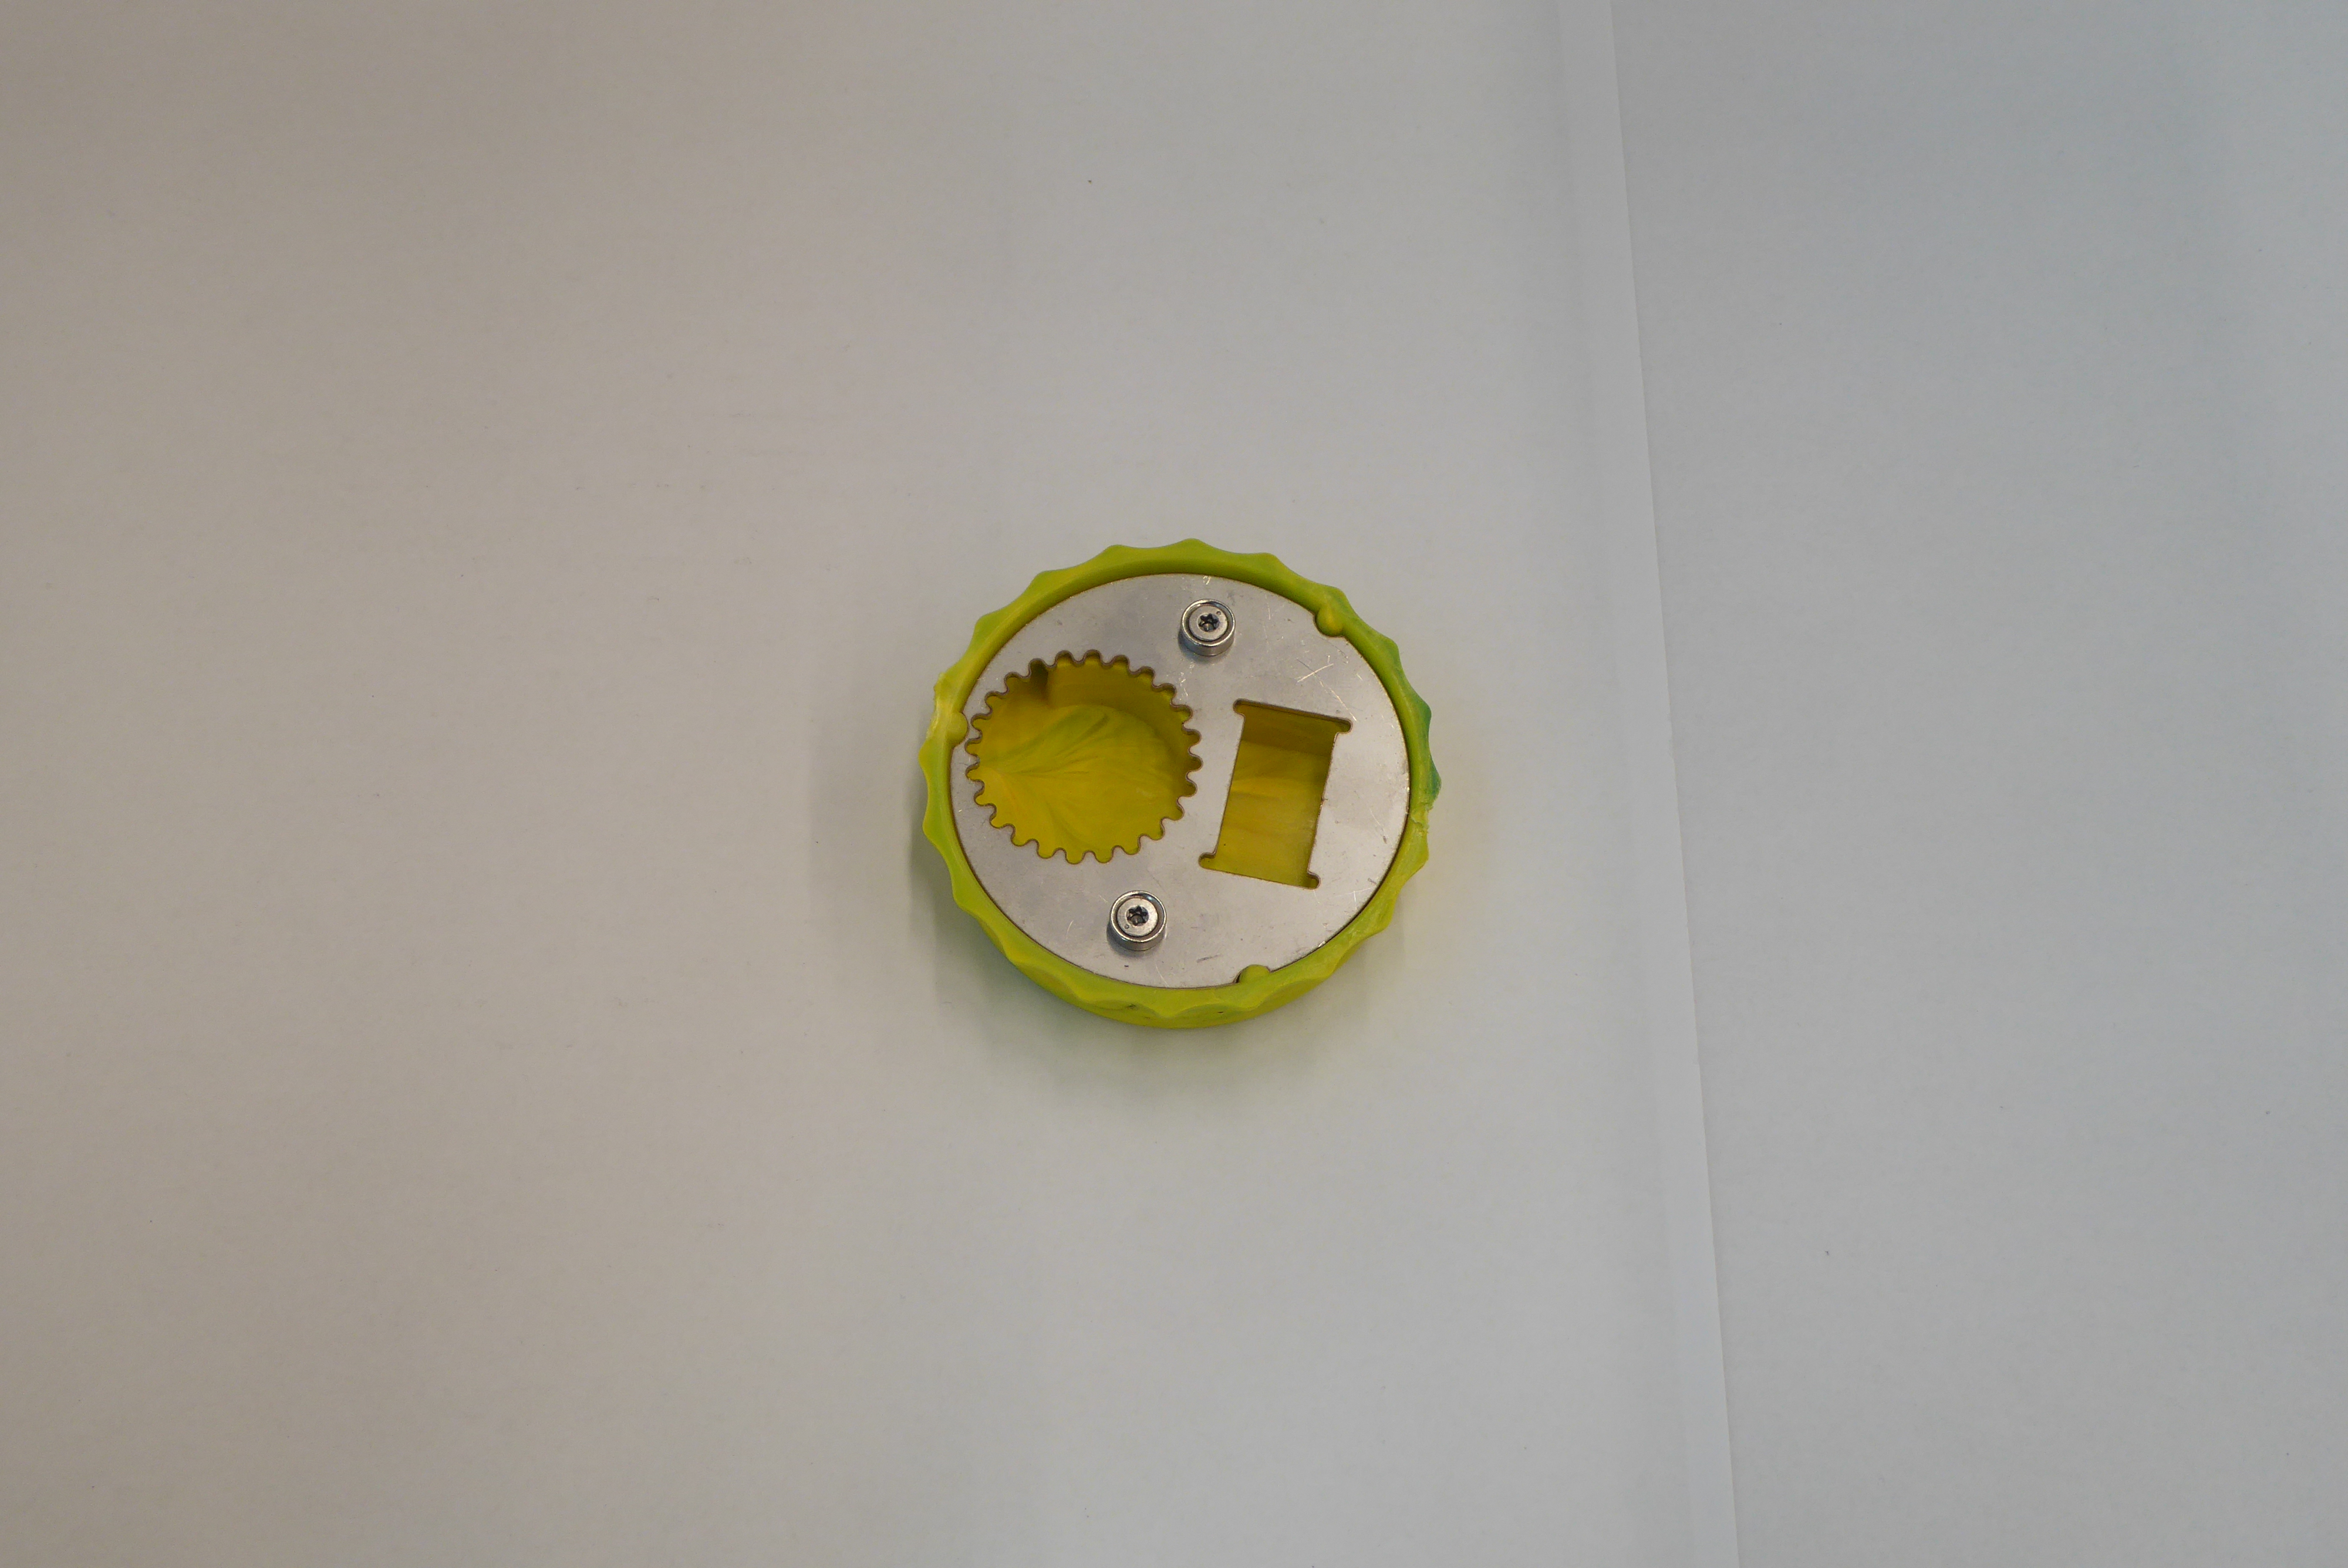
Label: Bottle Opener